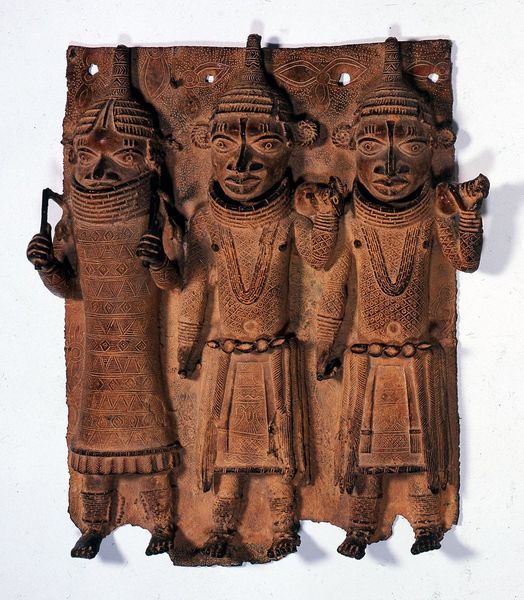
Titel: Reliefplatte mit drei Würdenträgern
Standort: Hamburg
Institution: Museum für Kunst und Gewerbe Hamburg
Schlagwörter: figur, relief, ornamente, bronze, eisen, plastiken, priester, reliefs, guss, gegossen, hofzeremoniell, bildwerke, dreidimensionale, angewandte und bildende kunst, hessische systematik, hofetikette, gelbguss